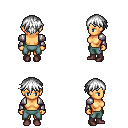
a pixel art fantasy rpg character, female body template, human, tanned skin, steel arm armor, teal pants, white short bangs hairstyle, maroon shoes, four views (front, back, left, right), 2x2 character sprite sheet, small pixel art, hard edges, no anti-aliasing